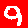
Digit: 9